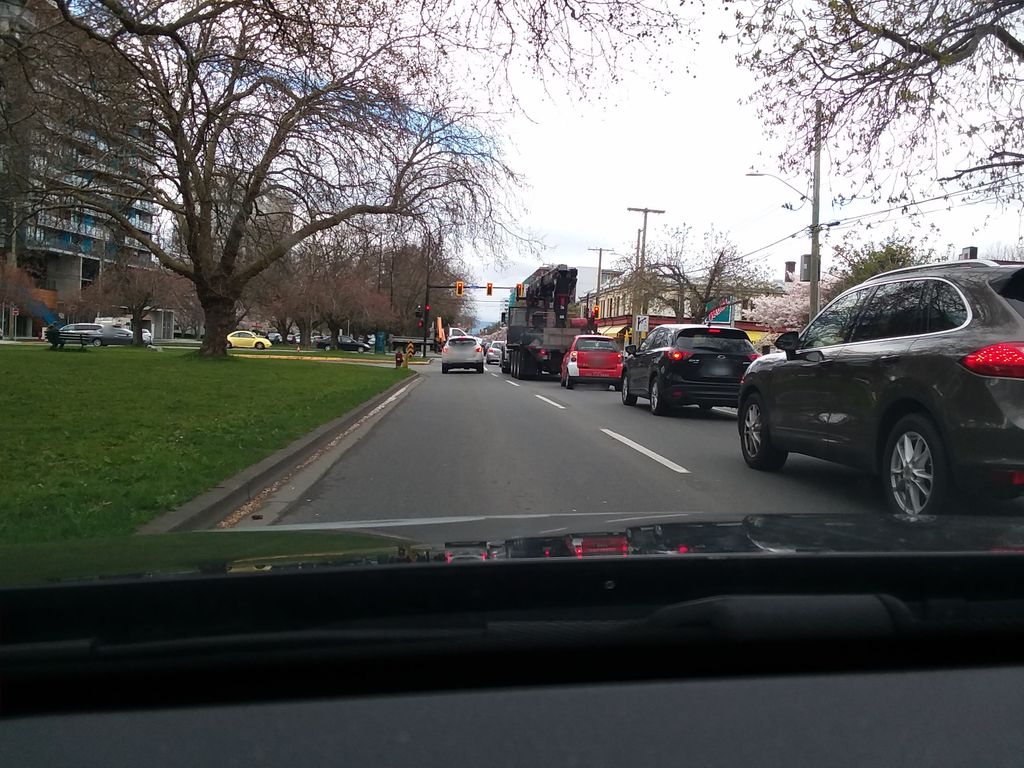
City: victoria